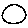
Label: circle